Question: I have a non-scrollable UITextView with it's layoutManager maximumNumberOfLines set to 9, which works fine, but, I cannot seem to find a method in NSLayoutManager that restricts the text to not go beyond the frame of the UITextView.
Take for example in this screenshot, the cursor is on the 9th line (the 1st line is clipped at top of screenshot, so disregard that). If the user continues to type new characters, spaces, or hit the return key, the cursor continues off screen and the UITextView's string continues to get longer.

I don't want to limit the amount of characters of the UITextView, due to foreign characters being different sizes.
I've been trying to fix this for several weeks; I'd greatly appreciate any help.
CustomTextView.h
'''
#import <UIKit/UIKit.h>
@interface CustomTextView : UITextView <NSLayoutManagerDelegate>
@end
'''
CustomTextView.m
'''
#import "CustomTextView.h"
@implementation CustomTextView
- (id)initWithFrame:(CGRect)frame
{
self = [super initWithFrame:frame];
if (self)
{
self.backgroundColor = [UIColor clearColor];
self.font = [UIFont systemFontOfSize:21.0];
self.dataDetectorTypes = UIDataDetectorTypeAll;
self.layoutManager.delegate = self;
self.tintColor = [UIColor companyBlue];
[self setLinkTextAttributes:@{NSForegroundColorAttributeName:[UIColor companyBlue]}];
self.scrollEnabled = NO;
self.textContainerInset = UIEdgeInsetsMake(8.5, 0, 0, 0);
self.textContainer.maximumNumberOfLines = 9;
}
return self;
}
- (CGFloat)layoutManager:(NSLayoutManager *)layoutManager lineSpacingAfterGlyphAtIndex:(NSUInteger)glyphIndex withProposedLineFragmentRect:(CGRect)rect
{
return 4.9;
}
@end
'''
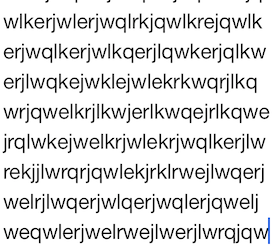
Answer: Here is a better answer I think. Whenever the shouldChangeTextInRange delegate method is called we call our doesFit:string:range function to see whether the resulting text height exceeds the view height. If it does we return NO to prevent the change from taking place.
'''
-(BOOL)textView:(UITextView *)textView shouldChangeTextInRange:(NSRange)range replacementText:(NSString *)text {
FLOG(@" called");
// allow deletes
if (text.length == 0)
return YES;
// Check if the text exceeds the size of the UITextView
return [self doesFit:textView string:text range:range];
}
- (float)doesFit:(UITextView*)textView string:(NSString *)myString range:(NSRange) range;
{
// Get the textView frame
float viewHeight = textView.frame.size.height;
float width = textView.textContainer.size.width;
NSMutableAttributedString *atrs = [[NSMutableAttributedString alloc] initWithAttributedString: textView.textStorage];
[atrs replaceCharactersInRange:range withString:myString];
NSTextStorage *textStorage = [[NSTextStorage alloc] initWithAttributedString:atrs];
NSTextContainer *textContainer = [[NSTextContainer alloc] initWithSize: CGSizeMake(width, FLT_MAX)];
NSLayoutManager *layoutManager = [[NSLayoutManager alloc] init];
[layoutManager addTextContainer:textContainer];
[textStorage addLayoutManager:layoutManager];
float textHeight = [layoutManager
usedRectForTextContainer:textContainer].size.height;
FLOG(@" viewHeight = %f", viewHeight);
FLOG(@" textHeight = %f", textHeight);
if (textHeight >= viewHeight - 1) {
FLOG(@" textHeight >= viewHeight - 1");
return NO;
} else
return YES;
}
'''
EDIT
OK you will also need to add some checks if you change the format of the text. In my case the user can change the font or make it bold, change paragraph style, etc.. So now any of these changes could also cause the text to exceed the textView borders.
So first you need to make sure you are registering these changes with the textViews undoManager. See below for an example (I just copy the whole attributedString so I can put it back if undo is called).
'''
// This is in my UITextView subclass but could be anywhere
// This gets called to undo any formatting changes
- (void)setMyAttributedString:(NSAttributedString*) atstr {
self.attributedText = atstr;
self.selectedRange = _undoSelection;
}
// Before we make any format changes save the attributed string with undoManager
// Also save the current selection (maybe should save this with undoManager as well using a custom object containing selection and attributedString)
- (void)formatText:(id)sender {
//LOG(@"formatText: called");
NSAttributedString *atstr = [[NSAttributedString alloc] initWithAttributedString:self.textStorage];
[[self undoManager] registerUndoWithTarget:self
selector:@selector(setMyAttributedString:)
object:atstr];
// Remember selection
_undoSelection = self.selectedRange;
// Add text formatting attributes
...
// Now tell the delegate that something changed
[self.delegate textViewDidChange:self];
}
'''
Now check the size in the delegate and undo if it does not fit.
'''
-(void)textViewDidChange:(UITextView *)textView {
FLOG(@" called");
if ([self isTooBig:textView]) {
FLOG(@" text is too big so undo it!");
@try {
[[textView undoManager] undo];
}
@catch (NSException *exception) {
FLOG(@" exception undoing things %@", exception);
}
}
}
'''